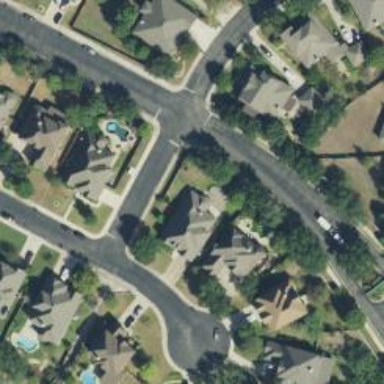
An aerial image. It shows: Smooth asphalt road in residential area.